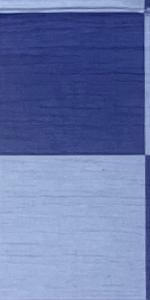
Label: Empty